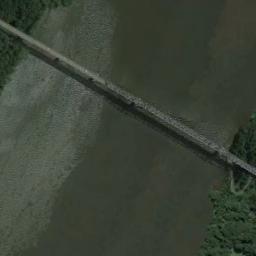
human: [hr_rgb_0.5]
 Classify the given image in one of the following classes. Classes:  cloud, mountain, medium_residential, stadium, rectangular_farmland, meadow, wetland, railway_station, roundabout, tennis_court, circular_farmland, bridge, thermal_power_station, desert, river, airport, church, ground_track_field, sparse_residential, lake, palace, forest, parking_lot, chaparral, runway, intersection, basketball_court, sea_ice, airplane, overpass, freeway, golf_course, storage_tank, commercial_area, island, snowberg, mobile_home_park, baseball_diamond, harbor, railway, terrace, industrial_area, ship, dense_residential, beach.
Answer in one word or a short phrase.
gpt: bridge